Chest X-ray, PA view. Patient: 63 years old, sex M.
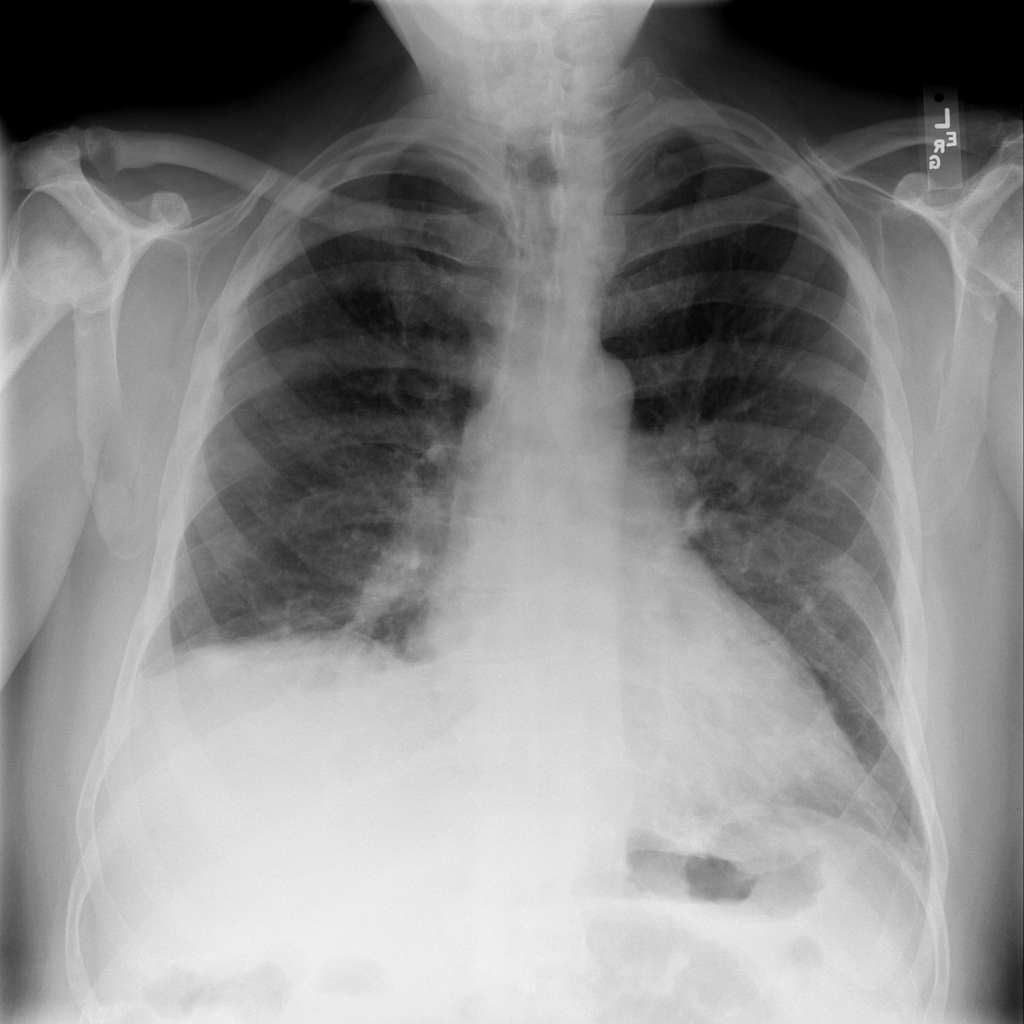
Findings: Atelectasis, Consolidation